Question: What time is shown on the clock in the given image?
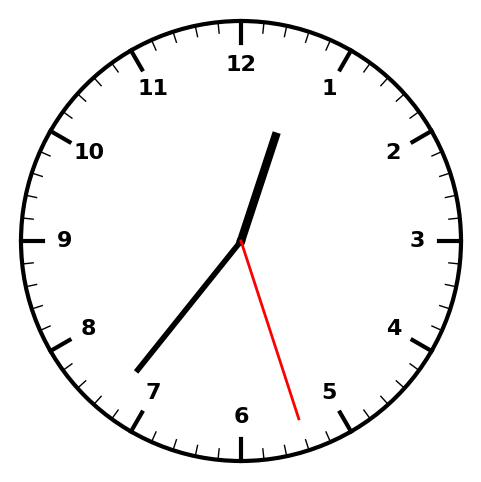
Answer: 12:36:27